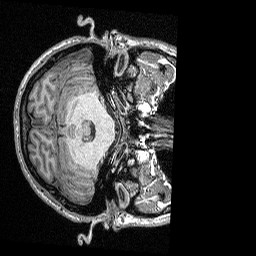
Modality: T1map
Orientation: axial